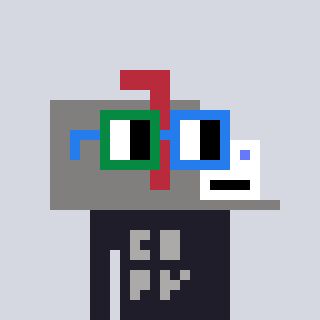
a pixel art character with square green and blue glasses, a mailbox-shaped head and a grayscale-colored body on a cool background